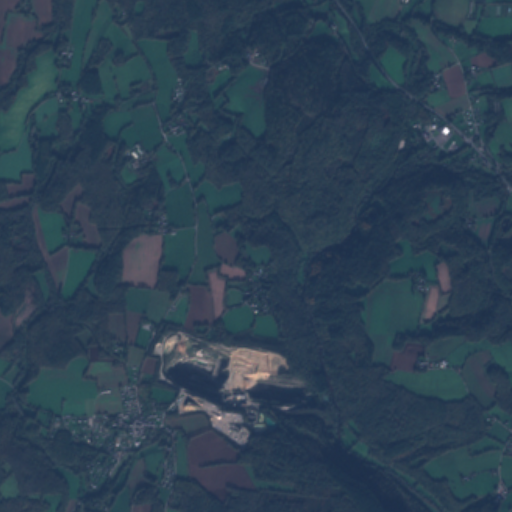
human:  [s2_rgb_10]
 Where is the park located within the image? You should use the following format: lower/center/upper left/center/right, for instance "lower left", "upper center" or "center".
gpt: The park is located in the lower left of the image.
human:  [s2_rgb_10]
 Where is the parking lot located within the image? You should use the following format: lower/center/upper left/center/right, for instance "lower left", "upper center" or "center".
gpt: The parking lot is located in the lower left of the image.
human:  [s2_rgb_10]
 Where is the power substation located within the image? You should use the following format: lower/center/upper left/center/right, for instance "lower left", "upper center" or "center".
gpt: The power substation is located in the lower left of the image.
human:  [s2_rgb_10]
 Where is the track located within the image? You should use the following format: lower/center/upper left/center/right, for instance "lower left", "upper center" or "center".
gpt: The track is located in the lower left of the image.
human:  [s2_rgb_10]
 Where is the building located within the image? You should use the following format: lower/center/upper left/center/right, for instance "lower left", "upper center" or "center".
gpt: There is no building in the image.